Question: I have been struggling to identify the cause of an error in a PPT Add-in that is distributed across about 40 end users.
loss of the ribbon state/loss of the ribbonUI object.
For some users, eventually the 'Rib' object becomes 'Nothing'.
Users assure me they are not getting any run-time errors nor script errors (from COM object that we also invoke through this add-in). An unhandled error, if user hits 'End' would expectedly cause the state loss.
None of the users have been able to reliably reproduce the scenario which causes the observed failure. This is what makes it very difficult to troubleshoot. I am hoping against hope that there is something obvious that I'm missing, or that I didn't anticipate.
In attempt to combat this, I store the object pointer to the ribbon in places, this seems like overkill to me but it is still apparently not sufficient:
- 'cbRibbon''.RibbonUI''Set cbRibbon.RibbonUI = Rib''onLoad''byRef''Set rib = cbRibbon.RibbonUI''cbRibbon'- 'cbRibbon''.Pointer''cbRibbon.Pointer = ObjPtr(Rib)'- 'CustomDocumentProperty'
So you can see I've given some thought to this in attempt to replicate the way of storing this pointer the way one might store it in a hidden worksheet/range in Excel.
I can see from robust client-side logging that this the error appears to happen usually but not always during the procedure below, which is used to refresh/invalidate the ribbon and its controls.
This procedure is called any time I need to dynamically refresh the ribbon or part of its controls:
'''
Call RefreshRibbon(id)
'''
The error appears to (sometimes, I can't stress this enough: the error be replicated on-demand) happen during a full refresh, which is called like:
'''
Call RefreshRibbon("")
'''
This is the procedure that does the invalidation:
'''
Sub RefreshRibbon(id As String)
If Rib Is Nothing Then
If RibbonError(id) Then GoTo ErrorExit
End If
Select Case id
Case vbNullString, "", "RibbonUI"
Call Logger.LogEvent("RefreshRibbon: Rib.Invalidate", Array("RibbonUI", _
"Ribbon:" & CStr(Not Rib Is Nothing), _
"Pointer:" & ObjPtr(Rib)))
Rib.Invalidate
Case Else
Call Logger.LogEvent("RefreshRibbon: Rib.InvalidateControl", Array(id, _
"Ribbon:" & CStr(Not Rib Is Nothing), _
"Pointer:" & ObjPtr(Rib)))
Rib.InvalidateControl id
End Select
Exit Sub
ErrorExit:
End Sub
'''
As you can see, the very first thing I do in this procedure is test the 'Rib' object for 'Nothing'-ness. If this evaluates to 'True', then the RibbonUI object has somehow been lost.
The error function then attempts to re-instantiate the ribbon: from 'cbRibbon.RibbonUI', then from the 'cbRibbon.Pointer' and if both of those fails, then from the 'CustomDocumentProperties("RibbonPointer")' value. If neither of these succeeds, then we display a fatal error and the user is prompted to close the PowerPoint application. If any one of these succeeds, then the ribbon is reloaded programmatically and everything continues to work.
Here is the code for that procedure. Note that it calls several other procedures which I have not included code for. These are helper functions or logger functions. The '.GetPointer' method actually invokes the WinAPI 'CopyMemory' function to reload the object from its pointer value.
'''
Function RibbonError(id As String) As Boolean
'Checks for state loss of the ribbon
Dim ret As Boolean
If id = vbNullString Then id = "RibbonUI"
Call Logger.LogEvent("RibbonError", Array("Checking for Error with Ribbon" & vbCrLf & _
"id: " & id, _
"Pointer: " & ObjPtr(Rib), _
"cbPointer: " & cbRibbon.Pointer))
If Not Rib Is Nothing Then
GoTo EarlyExit
End If
On Error Resume Next
'Attempt to restore from class object:
Set Rib = cbRibbon.ribbonUI
'Attempt to restore from Pointer reference if that fails:
If Rib Is Nothing Then
'Call Logger.LogEvent("Attempt to Restore from cbRibbon", Array(cbRibbon.Pointer))
If Not CLng(cbRibbon.Pointer) = 0 Then
Set Rib = cbRibbon.GetRibbon(cbRibbon.Pointer)
End If
End If
'Attempt to restore from CDP
If Rib Is Nothing Then
'Call Logger.LogEvent("Attempt to Restore from CDP", Array(MyDoc.CustomDocumentProperties("RibbonPointer")))
If HasCustomProperty("RibbonPointer") Then
cbRibbon.Pointer = CLng(MyDoc.CustomDocumentProperties("RibbonPointer"))
Set Rib = cbRibbon.GetRibbon(cbRibbon.Pointer)
End If
End If
On Error GoTo 0
If Rib Is Nothing Then
Debug.Print "Pointer value was: " & cbRibbon.Pointer
'Since we can't restore from an invalid pointer, erase this in the CDP
' a value of "0" will set Rib = Nothing, anything else will crash the appliation
Call SetCustomProperty("RibbonPointer", "0")
Else
'Reload the restored ribbon:
Call RibbonOnLoad(Rib)
Call SetCustomProperty("RibbonPointer", ObjPtr(Rib))
cbRibbon.Pointer = ObjPtr(Rib)
End If
'Make sure the ribbon exists or was able to be restored
ret = (Rib Is Nothing)
If ret Then
'Inform the user
MsgBox "A fatal error has been encountered. Please save & restart the presentation", vbCritical, Application.Name
'Log the event to file
Call Logger.LogEvent("RibbonError", Array("FATAL ERROR"))
Call ReleaseTrap
End If
EarlyExit:
RibbonError = ret
End Function
'''
All of this works perfectly well in theory and in fact I can straight-up run-time (by invoking the 'End' statement or otherwise) and these procedures reset the ribbon as expected.

So, what am I missing?
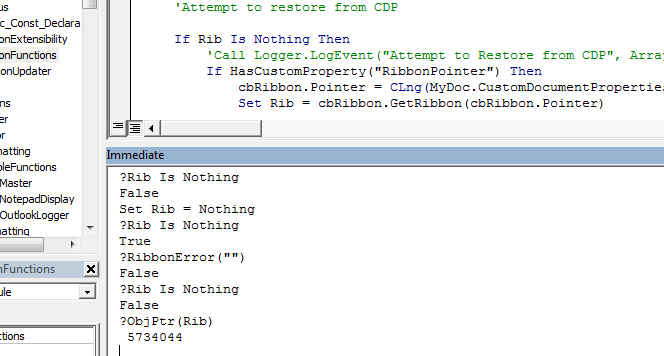
Answer: OK I forgot about this... while I still have not pinpointed the error I have some ideas that users are simply not reporting unhandled runtime errors and instead they're hitting "End" when prompted by PowerPoint.
I'm reasonably certain that is the cause and I have confirmation that in many cases, that sort of error precedes the "crash", so I'm updating to resolve that soon.
Otherwise, here is the method I ultimately have been using for several months, with success.
Create a procedure that writes the Pointer value of the ribbon on the user's machine. I didn't want to do this, but ultimately had to:
'''
Sub LogRibbon(pointer As Long)
'Writes the ribbon pointer to a text file
Dim filename As String
Dim FF As Integer
filename = "C:\users\" & Environ("username") & "\AppData\Roaming\Microsoft\AddIns\pointer.txt"
FF = FreeFile
Open filename For Output As FF
Print #FF, pointer
Close FF
End Sub
'''
In the ribbon's '_OnLoad' event handler, I call the 'LogRibbon' procedure:
'''
Public Rib As IRibbonUI
Public cbRibbon As New cRibbonProperties
Sub RibbonOnLoad(ribbon As IRibbonUI)
'Callback for customUI.onLoad
Set Rib = ribbon
Call LogRibbon(ObjPtr(Rib))
'Store the properties so we can easily access them later
cbRibbon.ribbonUI = Rib
End Sub
'''
I created a class object to store some information about the ribbon to avoid repeated and slow calls to an external API, but for this purpose you can create a class that stores just the pointer value. That is referenced above in the 'cbRibbon.ribbonUI = Rib'. This 'GetRibbon' method of this class uses the 'CopyMemory' function from WinAPI to restore the object from it's pointer.
'''
Option Explicit
Private Declare Sub CopyMemory Lib "kernel32" Alias _
"RtlMoveMemory" (destination As Any, source As Any, _
ByVal length As Long)
'example ported from Excel:
'http://www.excelguru.ca/blog/2006/11/29/modifying-the-ribbon-part-6/
Private pControls As Object
Private pRibbonUI As IRibbonUI
Private pPointer As Long
Sub Class_Initialize()
'Elsewhere I add some controls to this dictionary so taht I can invoke their event procedures programmatically:
Set pControls = CreateObject("Scripting.Dictionary")
Set pRibbonUI = Rib
Call SaveRibbonPointer(Rib)
pConnected = False
End Sub
'#############################################################
'hold a reference to the ribbon itself
Public Property Let ribbonUI(iRib As IRibbonUI)
'Set RibbonUI to property for later use
Set pRibbonUI = iRib
End Property
Public Property Get ribbonUI() As IRibbonUI
'Retrieve RibbonUI from property for use
Set ribbonUI = pRibbonUI
End Property
'http://www.mrexcel.com/forum/excel-questions/518629-how-preserve-regain-id-my-custom-ribbon-ui.html
Public Sub SaveRibbonPointer(ribbon As IRibbonUI)
Dim lngRibPtr As Long
' Store the custom ribbon UI Id in a static variable.
' This is done once during load of UI.
lngRibPtr = ObjPtr(ribbon)
cbRibbon.pointer = lngRibPtr
End Sub
Function GetRibbon(lngRibPtr As Long) As Object
'Uses CopyMemory function to re-load a ribbon that
' has been inadvertently lost due to run-time error/etc.
Dim filename As String
Dim ret As Long
Dim objRibbon As Object
filename = "C:\users\" & Environ("username") & "\AppData\Roaming\Microsoft\AddIns\pointer.txt"
On Error Resume Next
With CreateObject("Scripting.FileSystemObject").GetFile(filename)
ret = .OpenAsTextStream.ReadLine
End With
On Error GoTo 0
If lngRibPtr = 0 Then
lngRibPtr = ret
End If
CopyMemory objRibbon, lngRibPtr, 4
Set GetRibbon = objRibbon
' clean up invalid object
CopyMemory objRibbon, 0&, 4
Set objRibbon = Nothing
End Function
'##############################################################
' Store the pointer reference to the RibbonUI
Public Property Let pointer(p As Long)
pPointer = p
End Property
Public Property Get pointer() As Long
pointer = pPointer
End Property
'#############################################################
'Dictionary of control properties for Dropdowns/ComboBox
Public Property Let properties(p As Object)
Set pProperties = p
End Property
Public Property Get properties() As Object
Set properties = pProperties
End Property
'''
Then, I have a function which checks for loss of ribbon, and restores from the pointer value. This one actually invokes the 'OnLoad' procedure, which we can do since we have an object variable (or class object property) representing the Ribbon object).
'''
Function RibbonError(id As String) As Boolean
'Checks for state loss of the ribbon
Dim ret As Boolean
Dim ptr As Long
Dim src As String
On Error Resume Next
If Not Rib Is Nothing Then
GoTo EarlyExit
End If
If Rib is Nothing then
ptr = GetPointerFile
cbRibbon.pointer = ptr
Set Rib = cbRibbon.GetRibbon(ptr)
End If
On Error GoTo 0
'make sure the ribbon has been restored or exists:
ret = (Rib is Nothing)
If Not ret then
'Reload the restored ribbon by invoking the OnLoad procedure
' we can only do this because we have a handle on the Ribbon object now
Call RibbonOnLoad(Rib)
cbRibbon.pointer = ObjPtr(Rib) 'store the new pointer
Else
MsgBox "A fatal error has been encountered.", vbCritical
End If
EarlyExit:
RibbonError = ret
End Function
'''
Call on the 'RibbonError' function any time you are going to refresh the ribbon through either 'Invalidate' or 'InvalidateControl' methods.
The code above may not 100% compile -- I had to modify it and trim some stuff out, so let me know if you have any problems trying to implement it!